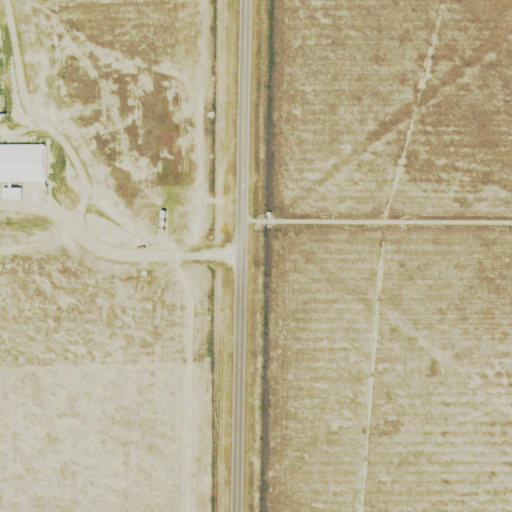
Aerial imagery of mountain in Colorado named Ninemile Hill containing grassland, open development, and barren land